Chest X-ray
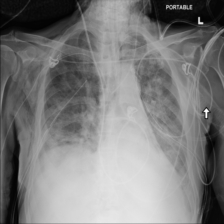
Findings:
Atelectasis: negative
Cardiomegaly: negative
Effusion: negative
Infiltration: negative
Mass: negative
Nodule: negative
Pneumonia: negative
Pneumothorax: negative
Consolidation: negative
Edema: negative
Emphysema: negative
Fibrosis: negative
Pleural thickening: negative
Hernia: negative